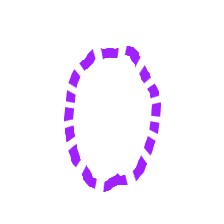
Shape: circle